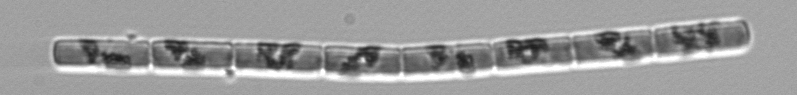
Label: Guinardia_delicatula